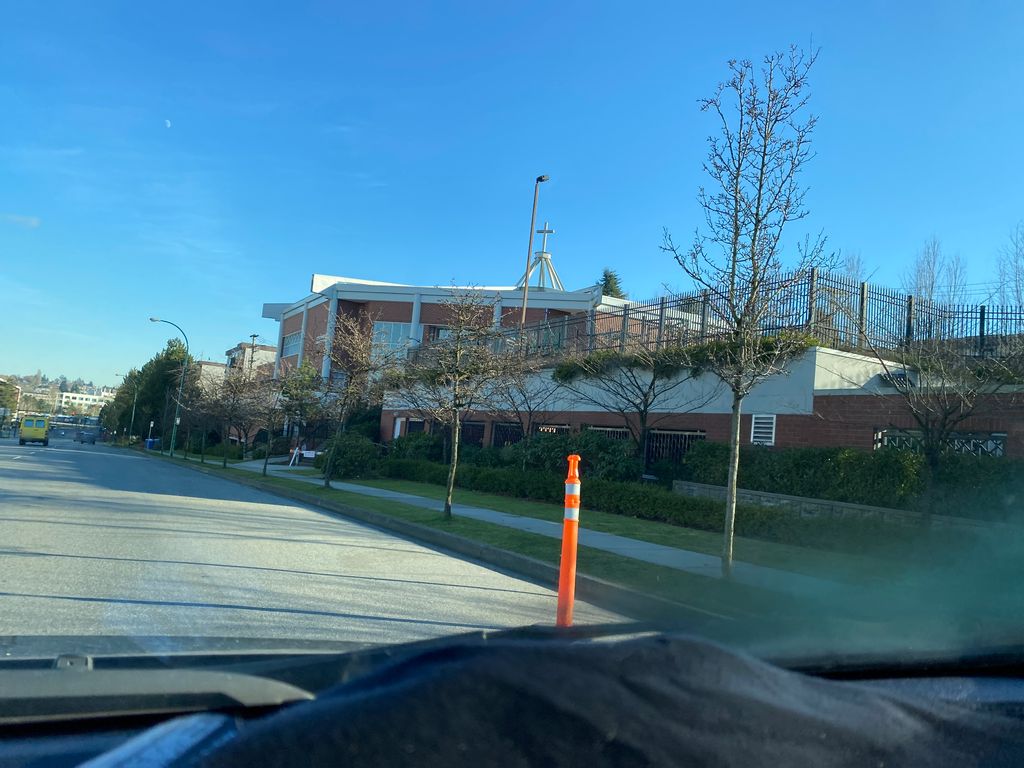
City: vancouver